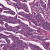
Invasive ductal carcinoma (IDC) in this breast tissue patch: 1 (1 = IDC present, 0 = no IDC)